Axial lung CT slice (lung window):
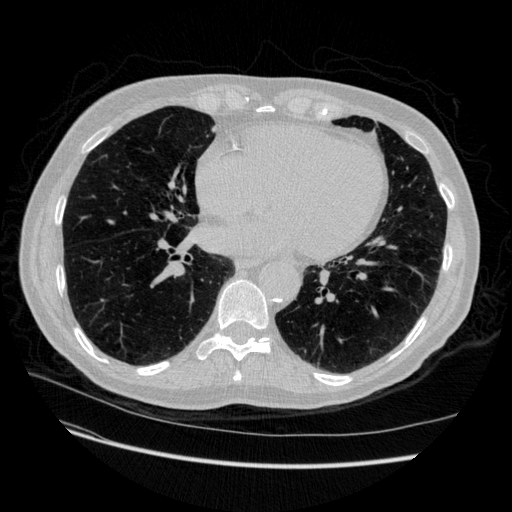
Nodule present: no